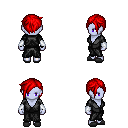
a pixel art fantasy rpg character, female body template, dark elf, purple skin, gray robe, red pants, red pixie cut hairstyle, white cloth bracers, gray slippers, four views (front, back, left, right), 2x2 character sprite sheet, small pixel art, hard edges, no anti-aliasing